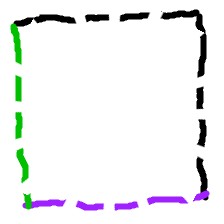
Shape: square